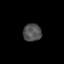
Tissue: lung
Cell type: Others
Senescence score: 0.1884
Nuclear area (px): 312
Mean DAPI intensity: 82.218